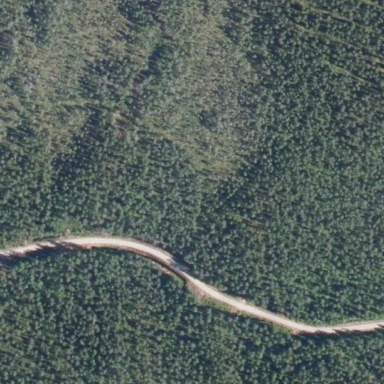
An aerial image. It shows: Woodland with needle-leaved trees.